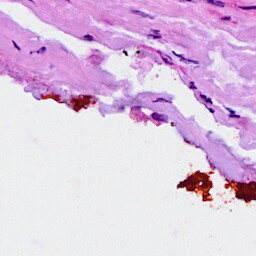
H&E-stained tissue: Breast